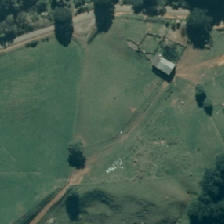
Land cover: indigenous_forest